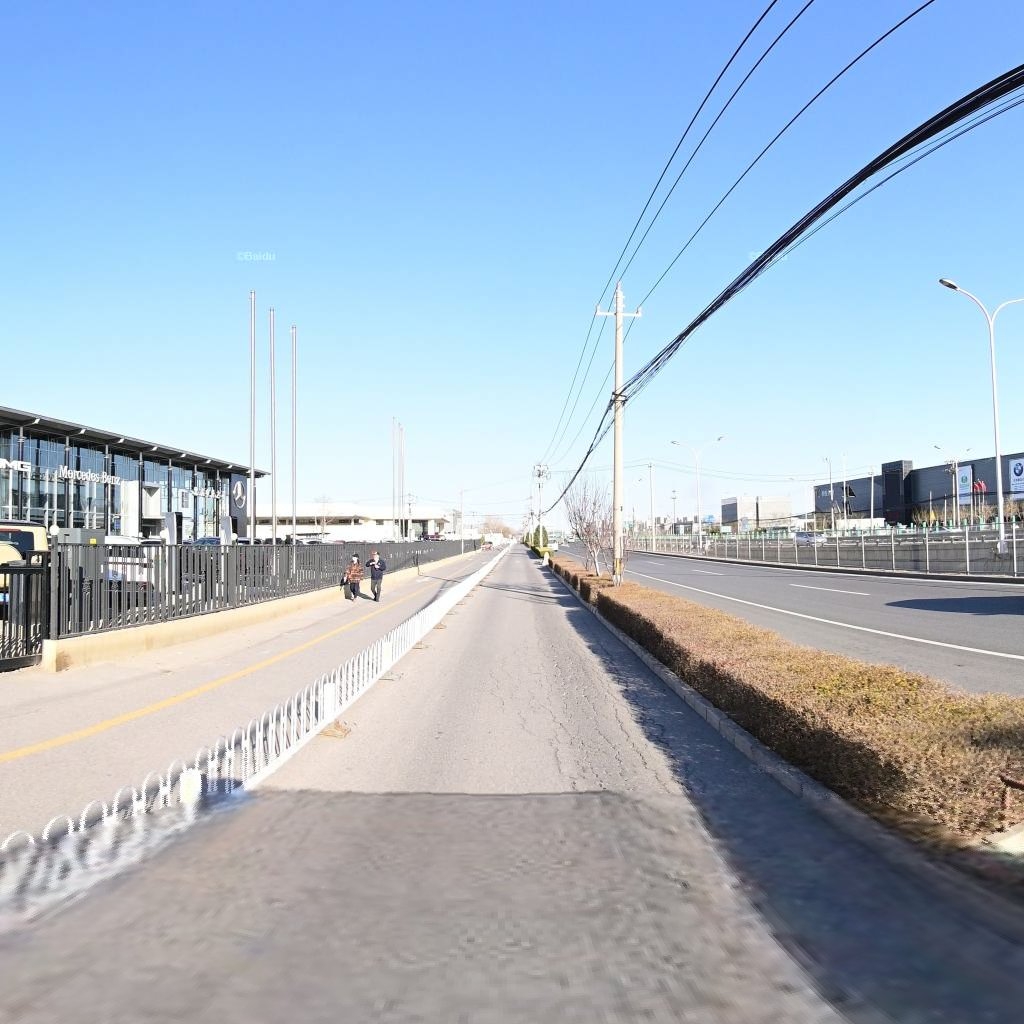
Region: Chaoyang
Road damage annotations: alligator crack